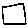
Label: square